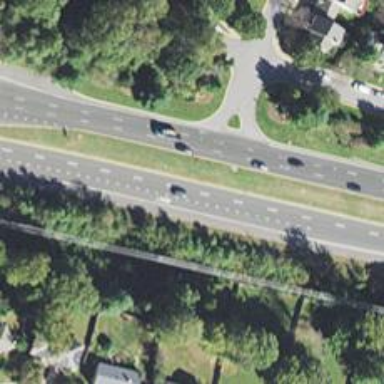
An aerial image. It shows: Trunk highway with expressway features.